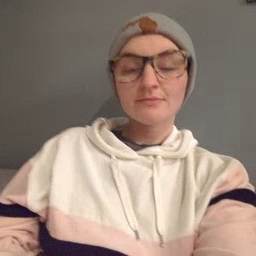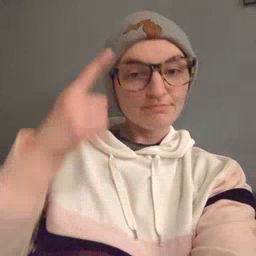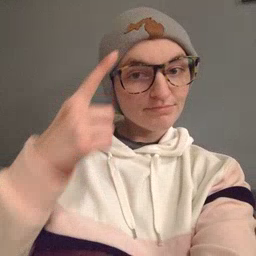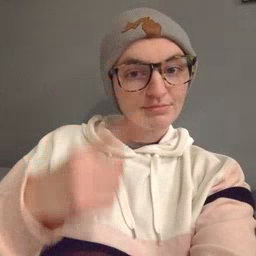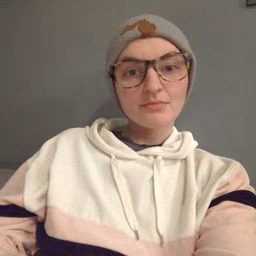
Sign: penny